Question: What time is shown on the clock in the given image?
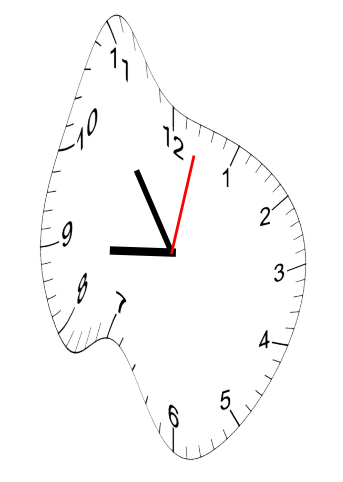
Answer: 08:54:02